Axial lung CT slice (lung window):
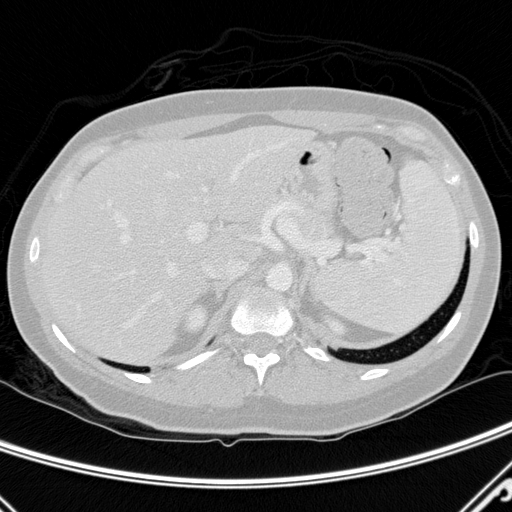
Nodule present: no